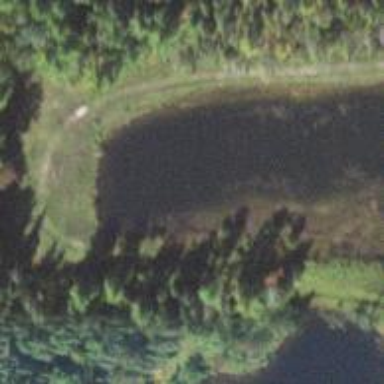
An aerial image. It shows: Pond with natural water.